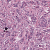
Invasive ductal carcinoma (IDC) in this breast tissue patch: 1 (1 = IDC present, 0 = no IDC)